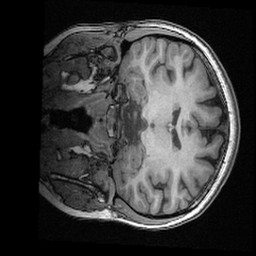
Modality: T1w
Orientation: coronal
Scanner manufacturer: ge
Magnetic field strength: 3 T
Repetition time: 0.008572 s
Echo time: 0.003384 s